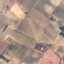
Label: PermanentCrop